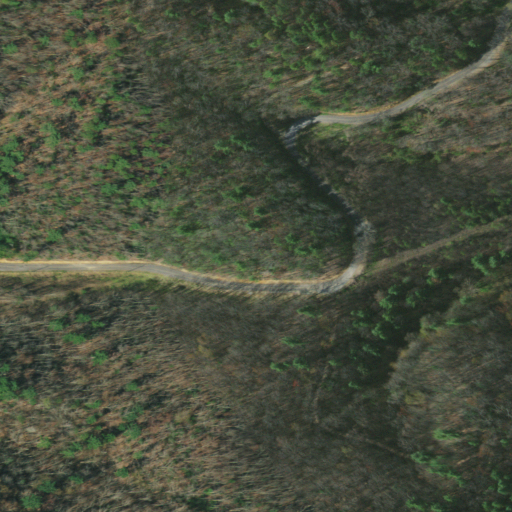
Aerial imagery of gap in Tennessee named Bull Mountain Gap containing mixed forest, deciduous forest, open development, medium intensity development, and low intensity development